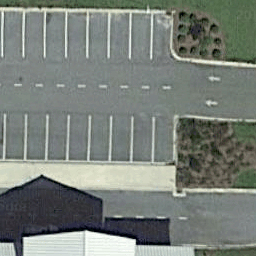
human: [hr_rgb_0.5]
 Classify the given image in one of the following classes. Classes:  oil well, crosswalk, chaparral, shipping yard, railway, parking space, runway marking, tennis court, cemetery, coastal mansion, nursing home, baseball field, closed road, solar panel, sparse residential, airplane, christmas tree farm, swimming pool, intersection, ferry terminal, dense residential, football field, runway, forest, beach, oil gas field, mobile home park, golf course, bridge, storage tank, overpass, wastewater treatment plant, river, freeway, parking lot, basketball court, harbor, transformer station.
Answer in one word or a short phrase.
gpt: parking space